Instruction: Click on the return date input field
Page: home
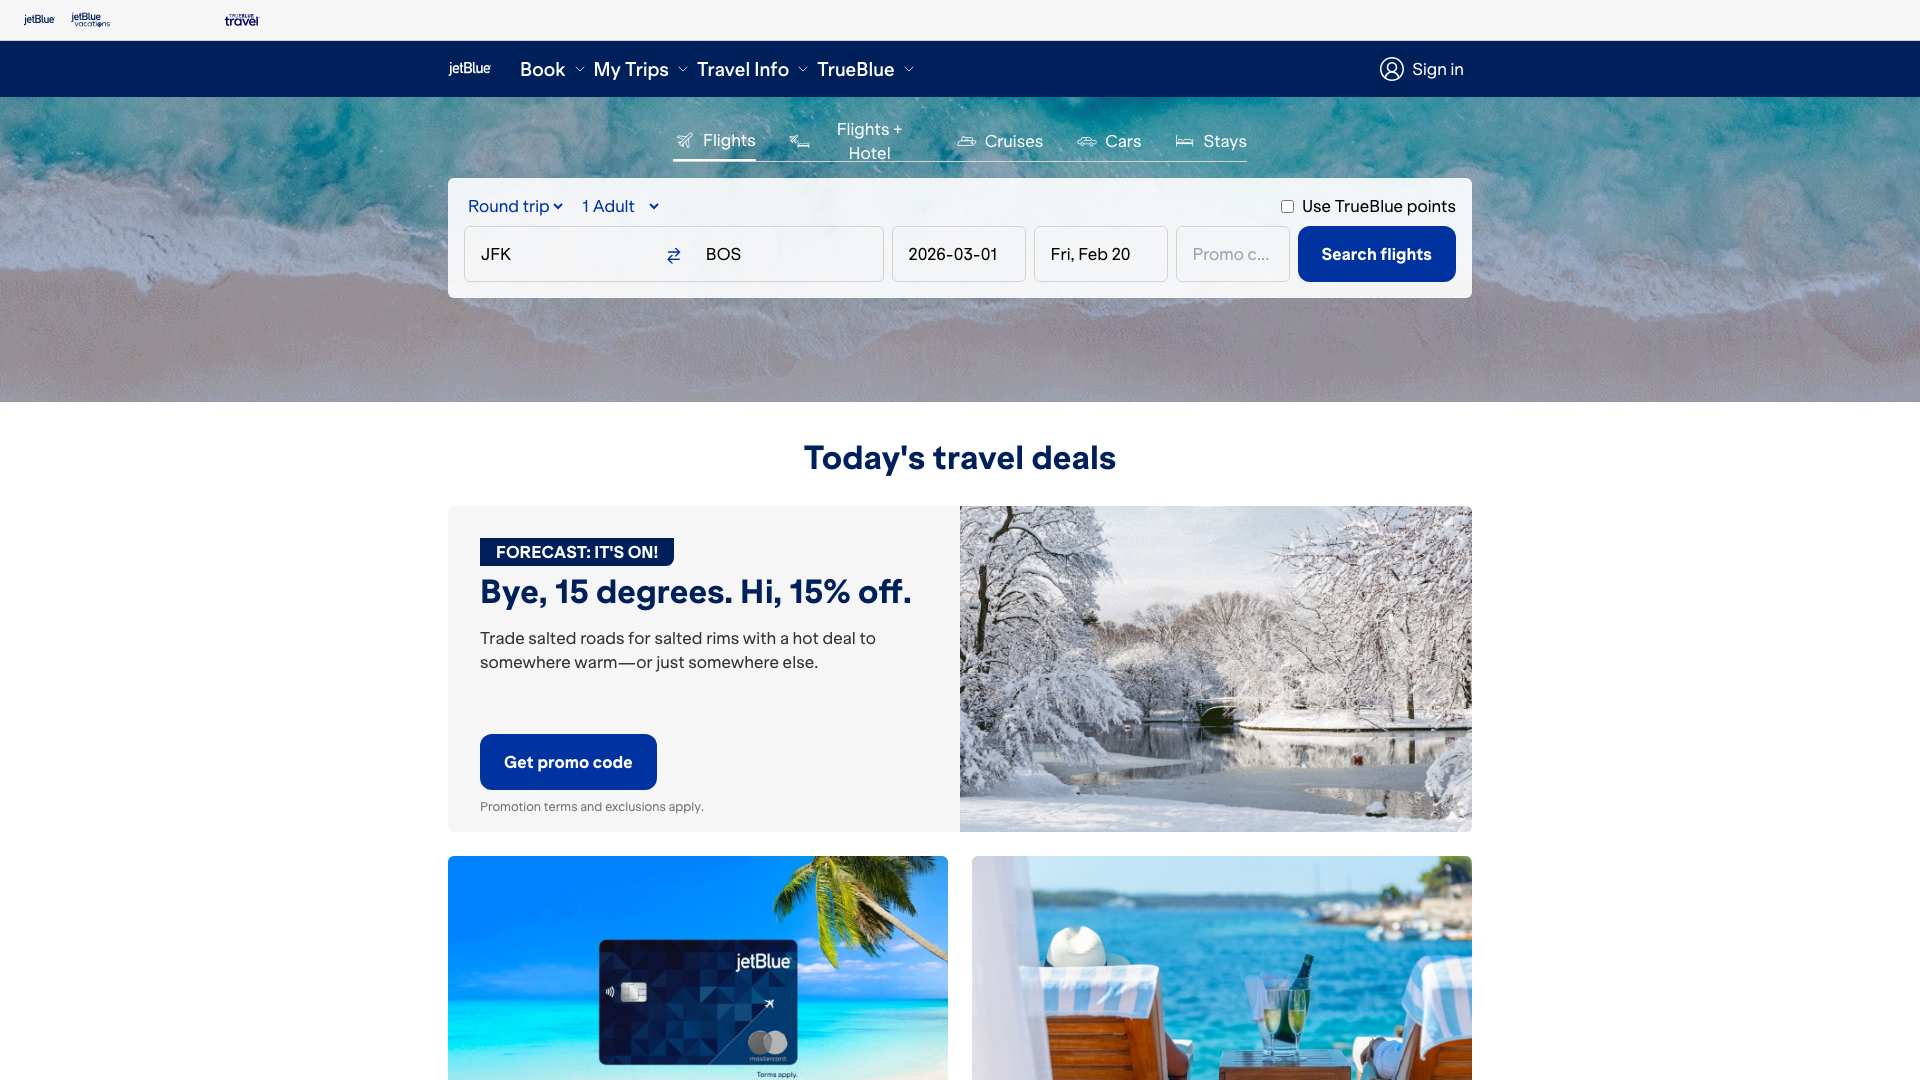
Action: click